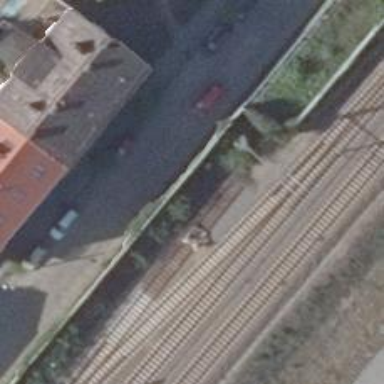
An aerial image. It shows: Railway yard used for servicing trains.